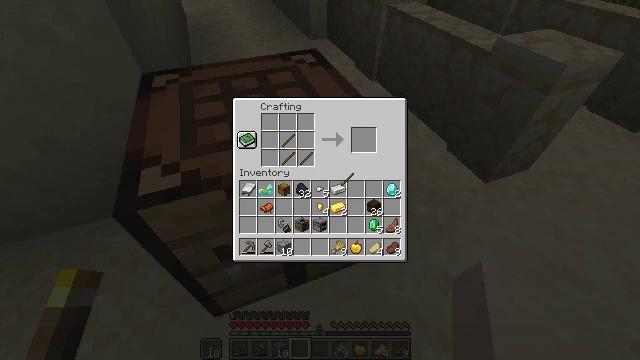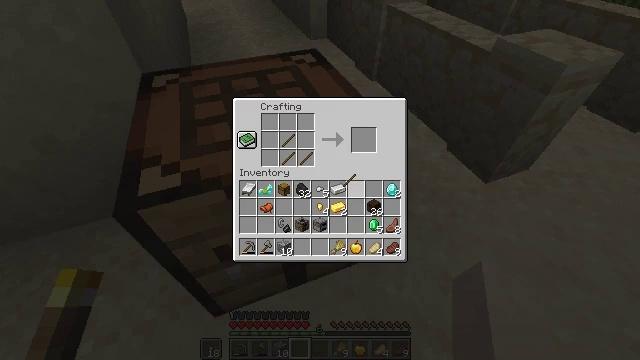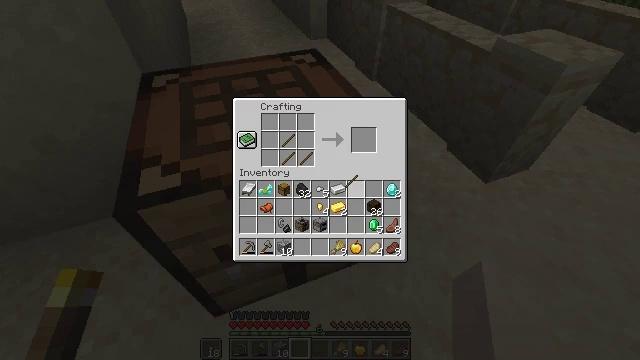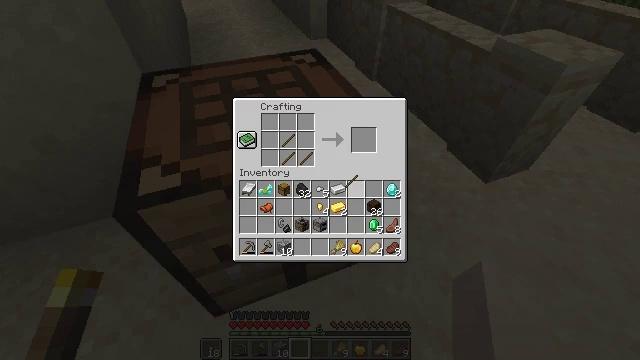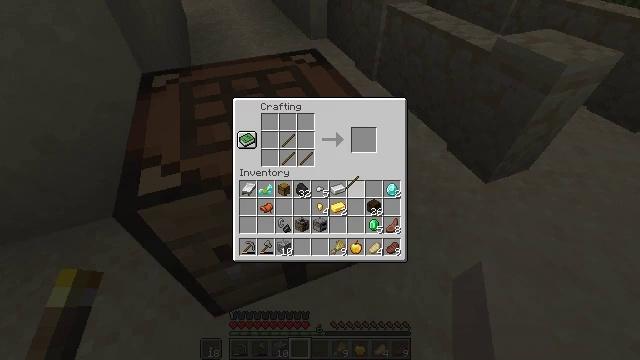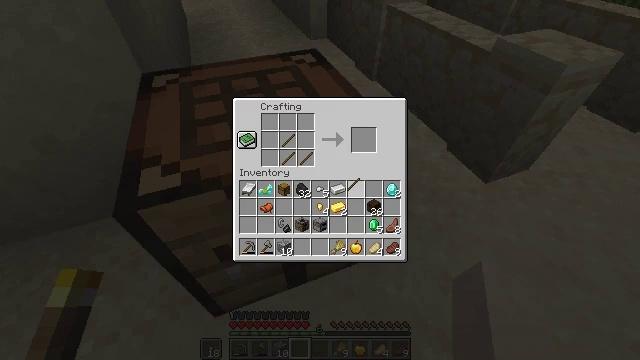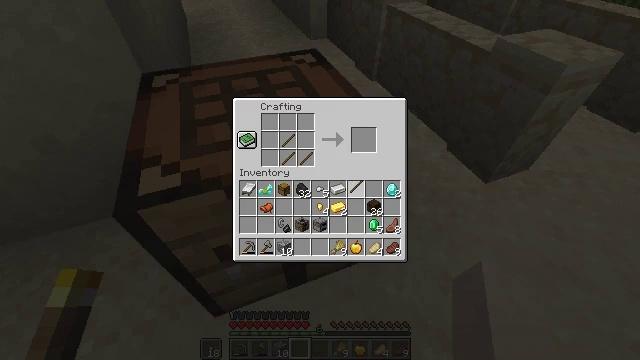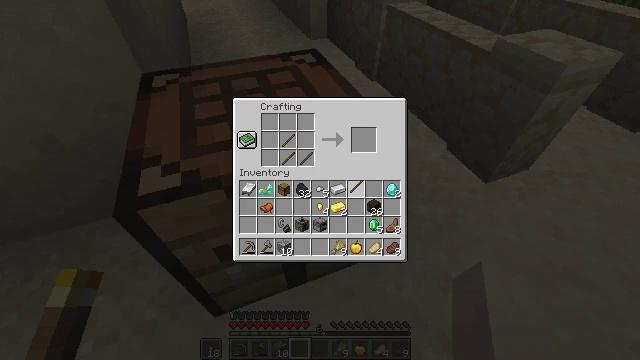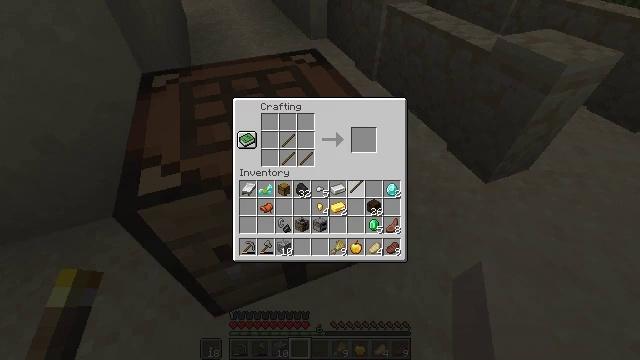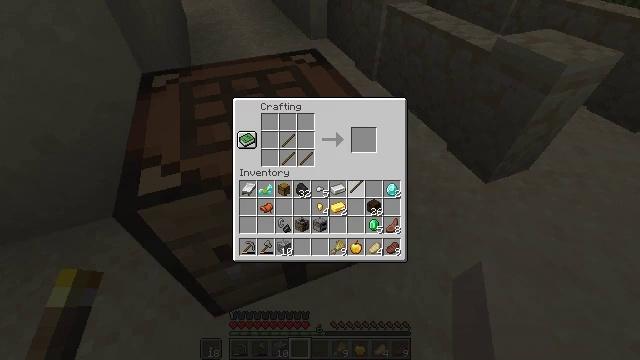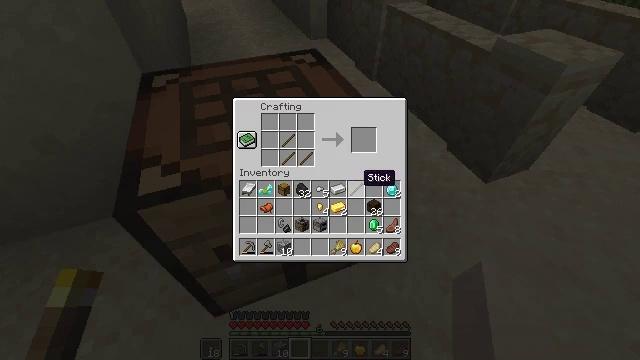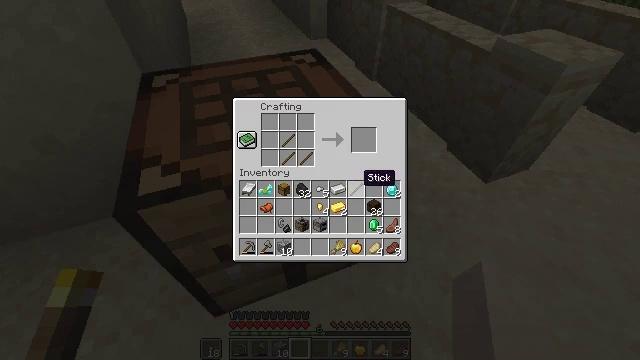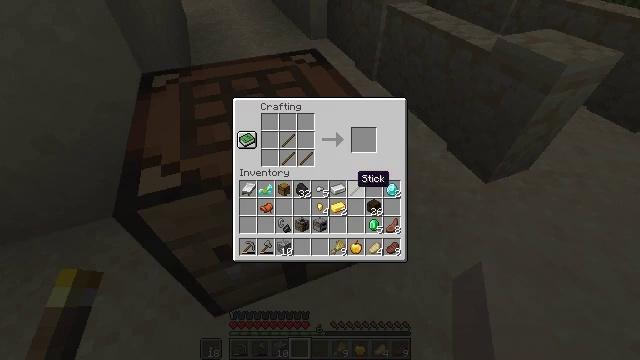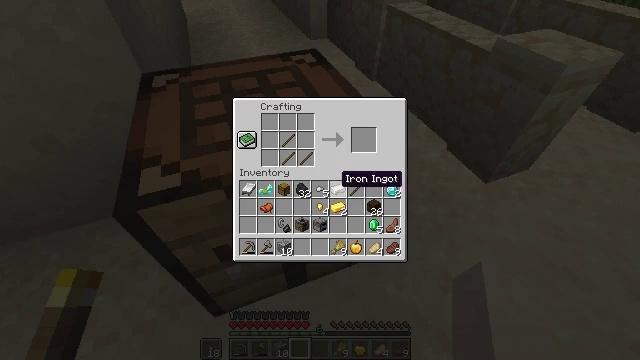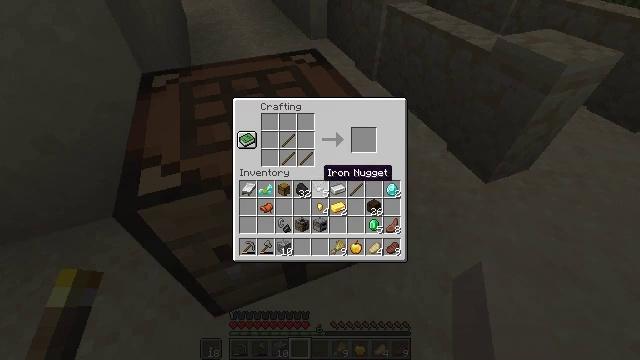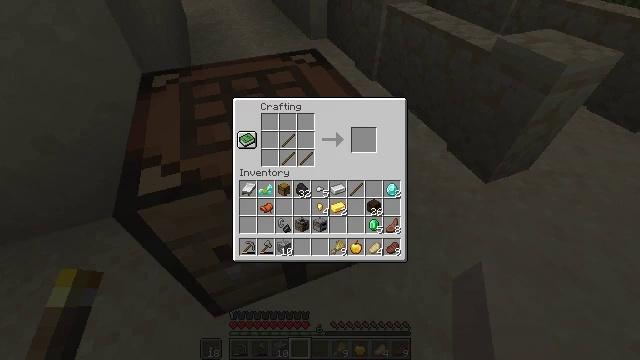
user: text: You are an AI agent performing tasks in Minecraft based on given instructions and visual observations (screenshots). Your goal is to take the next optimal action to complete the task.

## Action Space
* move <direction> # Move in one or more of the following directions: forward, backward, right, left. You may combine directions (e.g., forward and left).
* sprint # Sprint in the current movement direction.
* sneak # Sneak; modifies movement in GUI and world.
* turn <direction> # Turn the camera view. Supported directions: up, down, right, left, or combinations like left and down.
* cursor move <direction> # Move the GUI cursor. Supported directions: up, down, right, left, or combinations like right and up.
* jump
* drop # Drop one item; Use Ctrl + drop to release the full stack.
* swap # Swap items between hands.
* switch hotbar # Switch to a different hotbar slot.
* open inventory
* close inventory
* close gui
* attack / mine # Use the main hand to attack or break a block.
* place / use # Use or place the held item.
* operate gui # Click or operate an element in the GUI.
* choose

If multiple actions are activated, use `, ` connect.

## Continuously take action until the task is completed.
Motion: motion action
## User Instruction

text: Get a golden hoe by crafting with gold and sticks.
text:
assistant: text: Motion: no_op
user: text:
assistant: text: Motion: no_op
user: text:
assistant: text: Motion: no_op
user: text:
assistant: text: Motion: no_op
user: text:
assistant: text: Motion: no_op
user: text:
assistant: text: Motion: no_op
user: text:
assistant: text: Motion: no_op
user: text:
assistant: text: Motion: operate gui
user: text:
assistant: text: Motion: operate gui
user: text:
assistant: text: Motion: no_op
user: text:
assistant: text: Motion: no_op
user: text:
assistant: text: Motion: no_op
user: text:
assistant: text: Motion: cursor move left
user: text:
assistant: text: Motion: cursor move left
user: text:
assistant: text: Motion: cursor move up
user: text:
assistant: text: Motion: cursor move up
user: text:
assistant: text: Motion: no_op
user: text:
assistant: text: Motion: no_op
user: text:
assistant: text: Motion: no_op
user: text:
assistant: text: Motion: no_op
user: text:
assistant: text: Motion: no_op
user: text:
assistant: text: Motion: no_op
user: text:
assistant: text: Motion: sneak
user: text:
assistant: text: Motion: sneak
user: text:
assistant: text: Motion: sneak
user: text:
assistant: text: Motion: sneak, operate gui
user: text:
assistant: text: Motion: sneak, operate gui
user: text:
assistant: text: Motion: sneak, operate gui
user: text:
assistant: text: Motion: sneak
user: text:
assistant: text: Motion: sneak, cursor move down